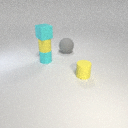
small cyan rubber cylinder below small cyan rubber cube